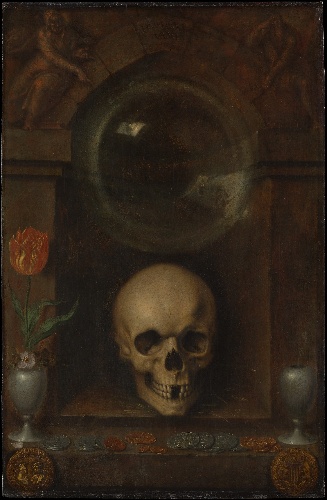
Title: Vanitas Still Life
Artist: Jacques de Gheyn II
Artist bio: Netherlandish, Antwerp 1565–1629 The Hague
Date: 1603
Object type: Painting
Classification: Paintings
Medium: Oil on wood
Dimensions: 32 1/2 x 21 1/4 in. (82.6 x 54 cm)
Department: European Paintings
Credit line: Charles B. Curtis, Marquand, Victor Wilbour Memorial, and The Alfred N. Punnett Endowment Funds, 1974
Accession year: 1974
Repository: Metropolitan Museum of Art, New York, NY
Tags: Money|Skulls|Flowers|Still Life|Vases